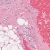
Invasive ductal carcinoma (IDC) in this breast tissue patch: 0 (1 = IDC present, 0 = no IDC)